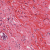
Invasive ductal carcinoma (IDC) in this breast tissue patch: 0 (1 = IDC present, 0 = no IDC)